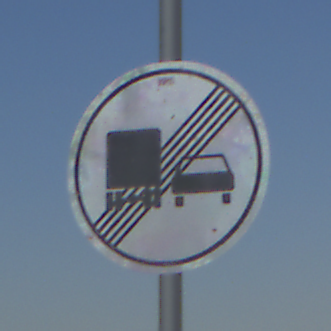
Verkehrszeichen: EndeUeberholverbotKraftfahrzeuge
Umgebung: Outdoor, Nature
Tageszeit: MorningAfternoon
Wetter: Clear
Licht: Natural
Jahreszeit: NotSpecified
Kontrast: HighContrast